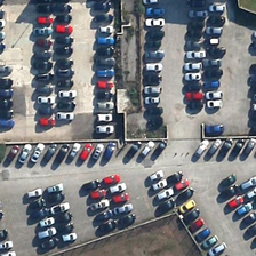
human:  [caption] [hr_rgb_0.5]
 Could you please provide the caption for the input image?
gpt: It is full of cars.

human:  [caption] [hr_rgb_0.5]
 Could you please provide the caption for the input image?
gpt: This is a small parking lot

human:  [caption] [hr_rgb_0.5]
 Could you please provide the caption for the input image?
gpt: This is a small parking lot.

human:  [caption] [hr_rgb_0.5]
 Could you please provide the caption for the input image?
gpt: There are cars everywhere.

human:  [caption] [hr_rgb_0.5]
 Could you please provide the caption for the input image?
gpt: It's a small parking lot.